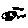
Label: car